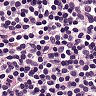
Metastatic tissue present: no